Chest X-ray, AP view. Patient: 34 years old, sex M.
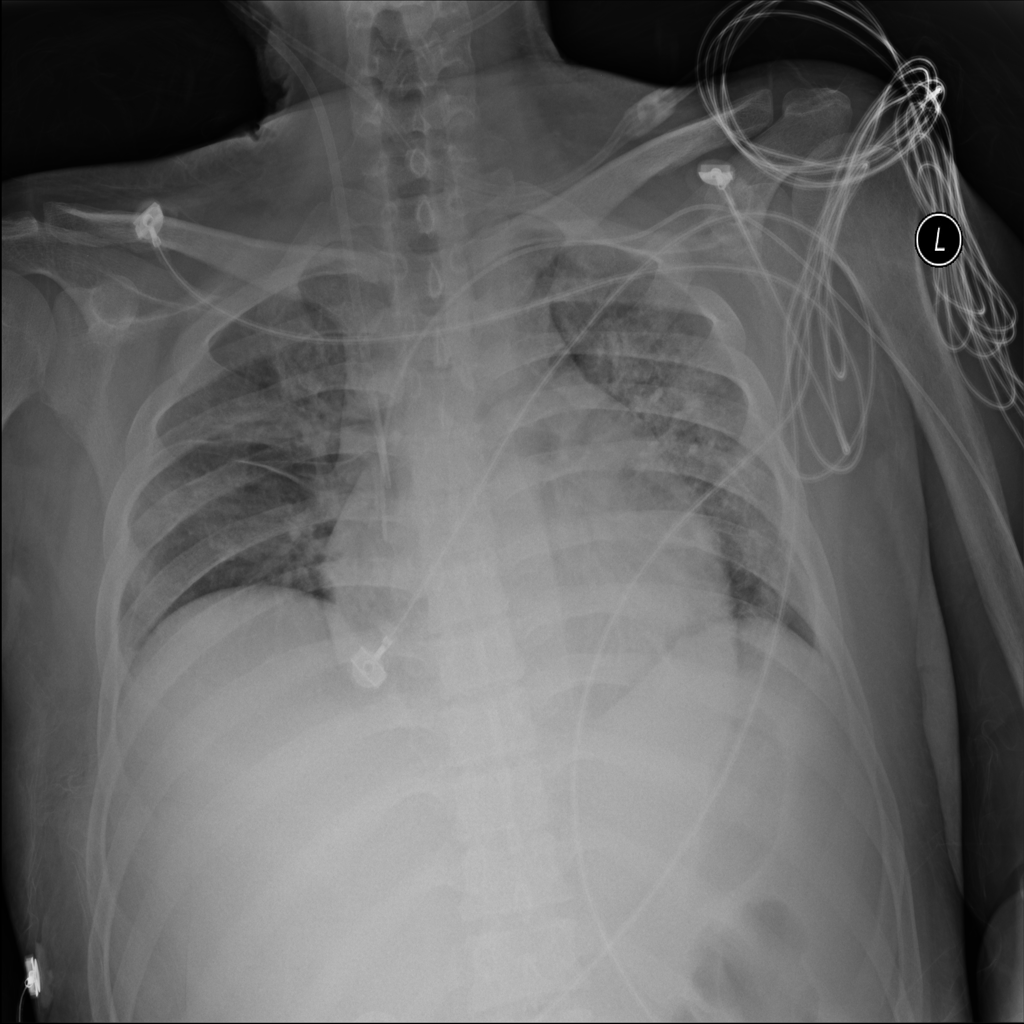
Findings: No Finding